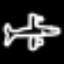
Label: airplane